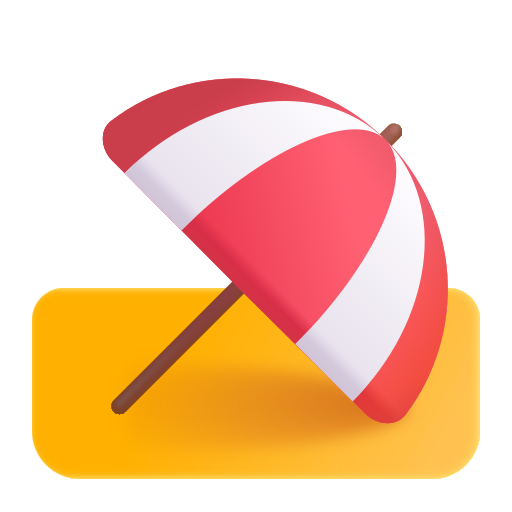
umbrella on ground color